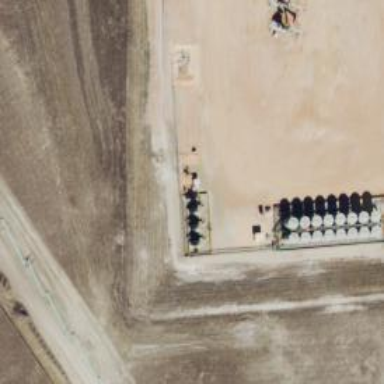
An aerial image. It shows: Storage tank that is man-made.